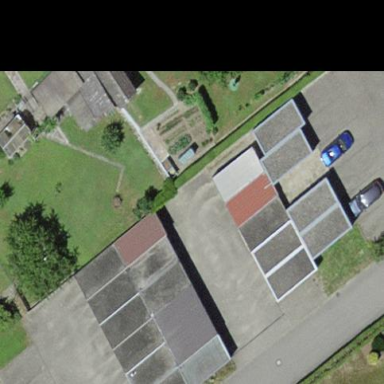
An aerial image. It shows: Group of garages.